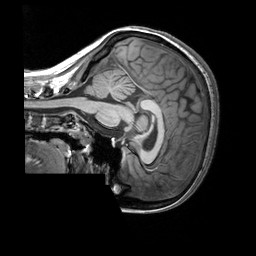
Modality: T1w
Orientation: sagittal
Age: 20
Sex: female
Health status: healthy
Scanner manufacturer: siemens
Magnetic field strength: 3 T
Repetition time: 2.3 s
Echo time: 0.00303 s